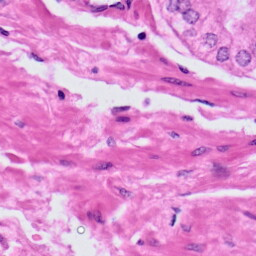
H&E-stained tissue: Prostate